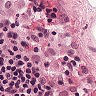
Metastatic tissue present: no